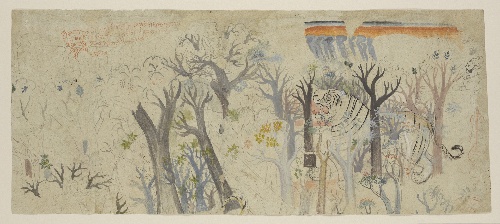
Artist: Sheikh Taju
Date: 1780
Object type: Painting
Classification: Paintings
Medium: Ink and watercolor on paper
Culture: Western India, Rajasthan, Kota
Dimensions: 11 3/4 x 27 5/8 in. (29.8 x 70.2 cm)
Department: Asian Art
Credit line: Gift of Cynthia Hazen Polsky, in celebration of the Museum’s 150th Anniversary, 2019
Accession year: 2019
Repository: Metropolitan Museum of Art, New York, NY